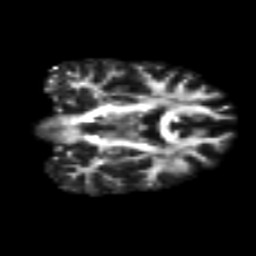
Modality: FA
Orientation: coronal
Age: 42
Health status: ill
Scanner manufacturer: philips
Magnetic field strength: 3 T
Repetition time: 9 s
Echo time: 0.127 s